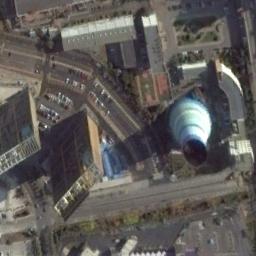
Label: thermal_power_station